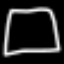
Label: square